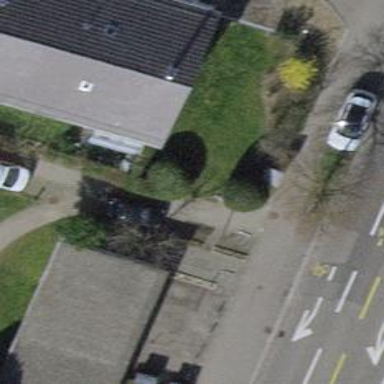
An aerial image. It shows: Bollard.